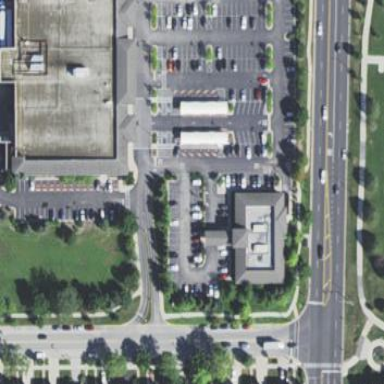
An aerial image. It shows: Parking area with surface.